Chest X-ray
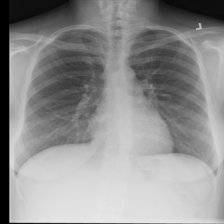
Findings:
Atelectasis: negative
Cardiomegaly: negative
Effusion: negative
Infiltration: negative
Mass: negative
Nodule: negative
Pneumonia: negative
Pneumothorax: negative
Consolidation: negative
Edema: negative
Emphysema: negative
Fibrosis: negative
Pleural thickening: negative
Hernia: negative